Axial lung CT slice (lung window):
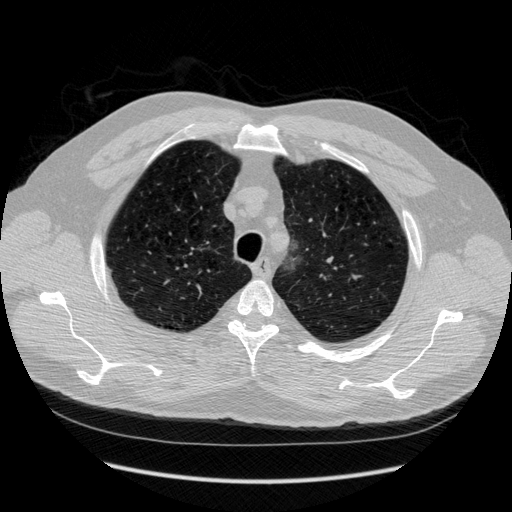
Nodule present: no